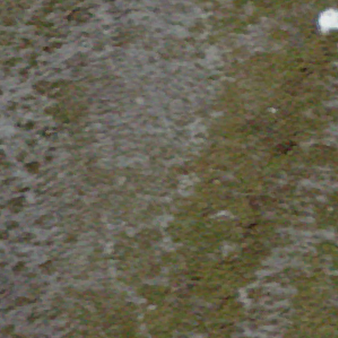
Label: other